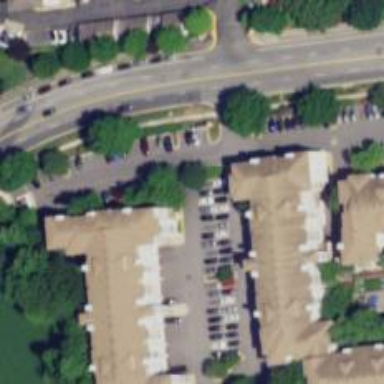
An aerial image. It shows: Asphalt road in residential area.